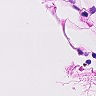
Metastatic tissue present: no